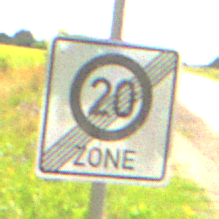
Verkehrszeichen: EndeZone20
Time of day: Midday
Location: Outdoor (RoadRail)
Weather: PartlyCloudy
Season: NotSpecified
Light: Natural